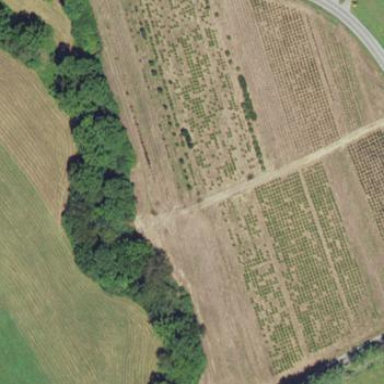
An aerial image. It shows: Plant nursery with trees.